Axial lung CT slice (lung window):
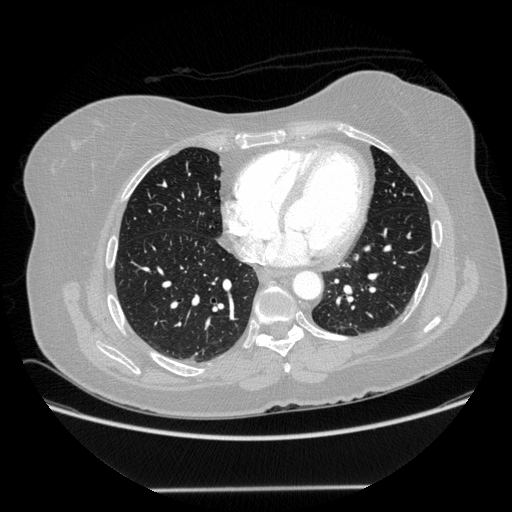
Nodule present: no